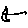
Label: moon